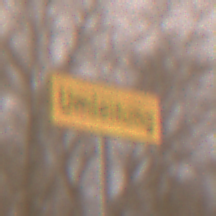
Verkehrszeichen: Umleitungsankuendigung
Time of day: Night
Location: Outdoor (Urban)
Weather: Overcast
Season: Winter
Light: Artificial